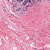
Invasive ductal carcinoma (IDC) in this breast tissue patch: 0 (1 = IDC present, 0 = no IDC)